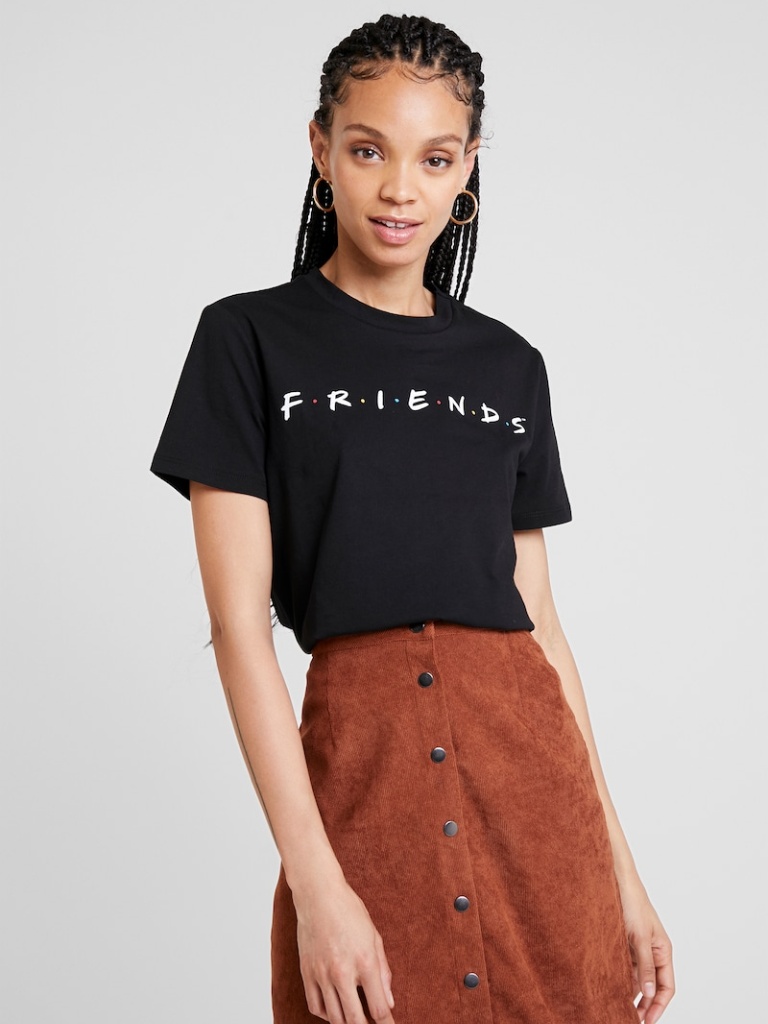
cotton relaxed short sleeve hip length Fully Tucked in crew t-shirt